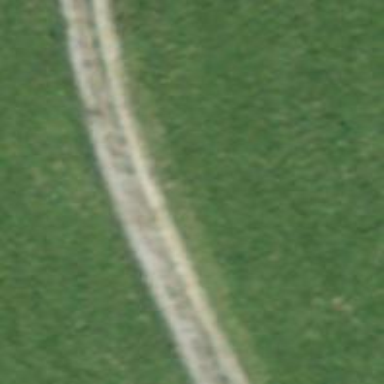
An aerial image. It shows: Track with grade2 tracktype.